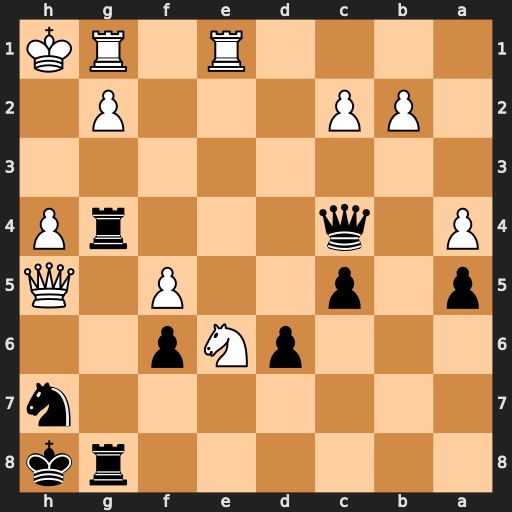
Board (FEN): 6rk/7n/3pNp2/p1p2P1Q/P1q3rP/8/1PP3P1/4R1RK
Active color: b
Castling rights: -
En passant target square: -
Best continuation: Rxh4+ Qxh4 Qxh4#